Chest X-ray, PA view. Patient: 28 years old, sex F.
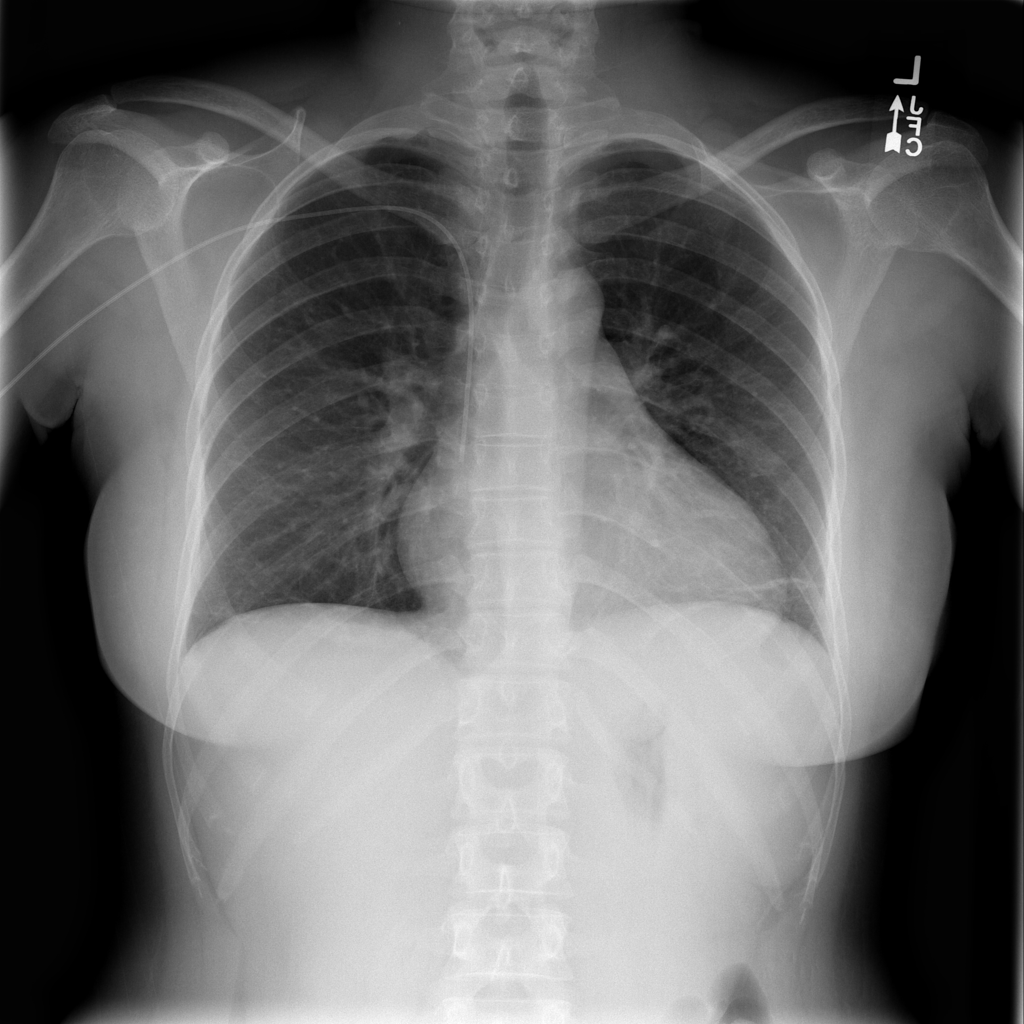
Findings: Atelectasis, Infiltration